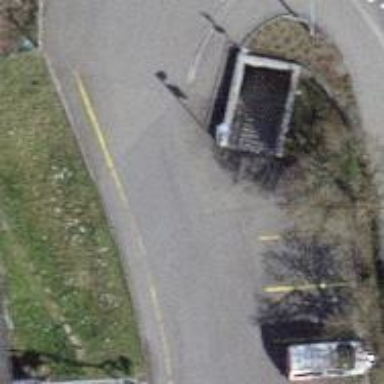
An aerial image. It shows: Set of steps on the road.